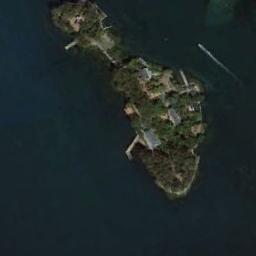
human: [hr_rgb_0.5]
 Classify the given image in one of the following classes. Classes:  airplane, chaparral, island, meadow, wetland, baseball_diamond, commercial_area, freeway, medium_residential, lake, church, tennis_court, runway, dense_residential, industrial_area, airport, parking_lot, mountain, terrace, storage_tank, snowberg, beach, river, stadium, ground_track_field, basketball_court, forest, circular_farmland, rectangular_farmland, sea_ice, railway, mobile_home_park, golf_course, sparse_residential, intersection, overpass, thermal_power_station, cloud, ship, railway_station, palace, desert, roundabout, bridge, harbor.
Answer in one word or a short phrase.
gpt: island